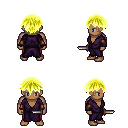
a pixel art fantasy rpg character, male body template, human, dark skin, purple robe, red pants, gold short bangs hairstyle, leather bracers, dagger, four views (front, back, left, right), 2x2 character sprite sheet, small pixel art, hard edges, no anti-aliasing